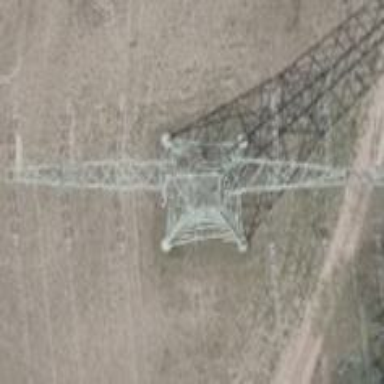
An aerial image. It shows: Power line in the image.